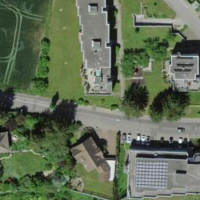
EUNIS habitat code: 54
Species observed at this site:
Cerastium tomentosum